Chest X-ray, PA view. Patient: 70 years old, sex M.
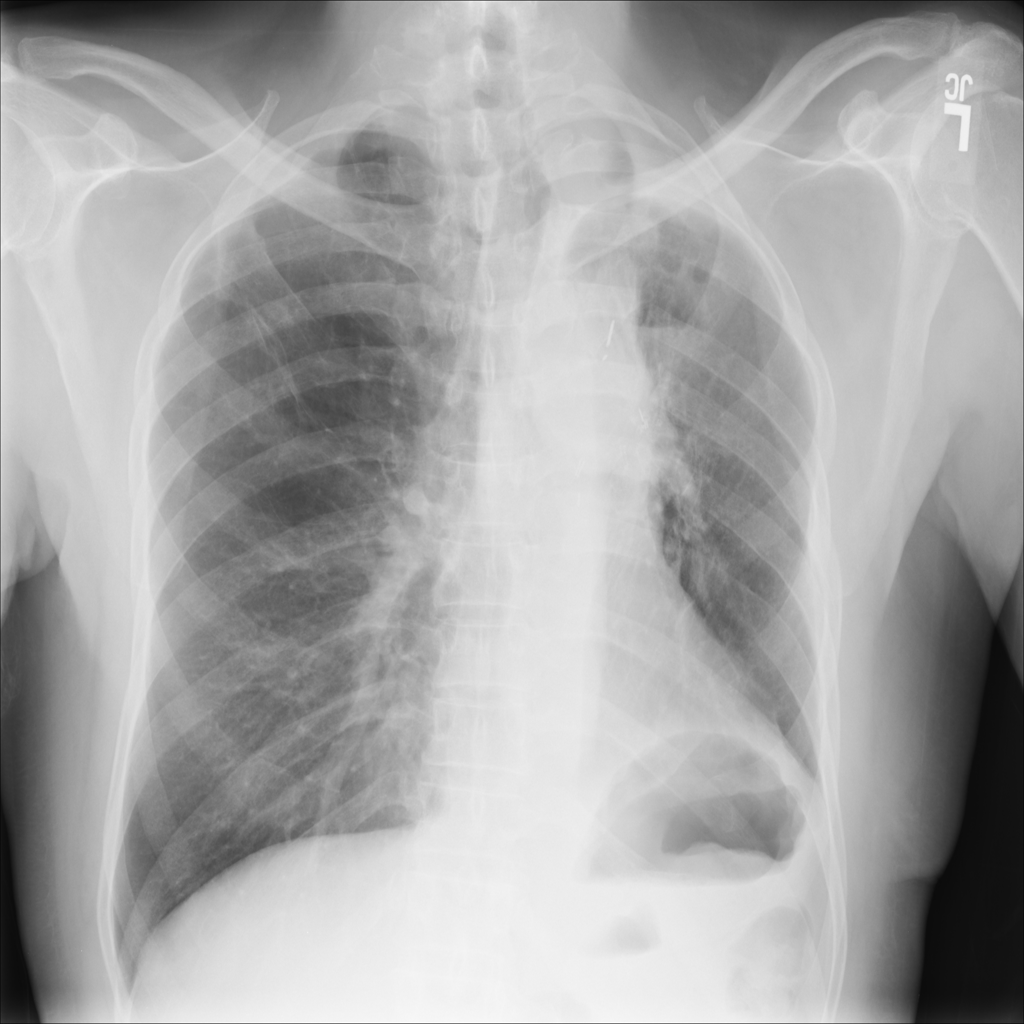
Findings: No Finding